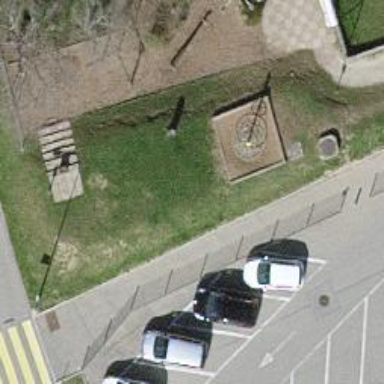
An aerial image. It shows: Playground featuring climbing frame.